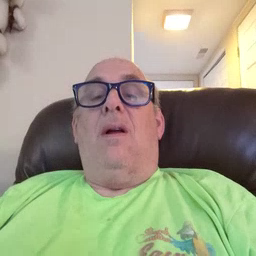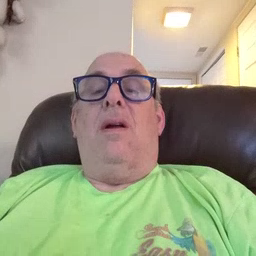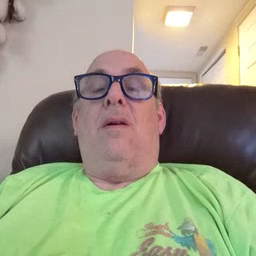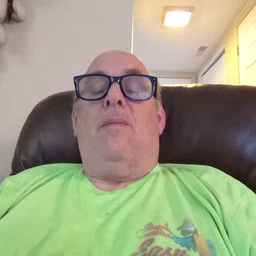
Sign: because